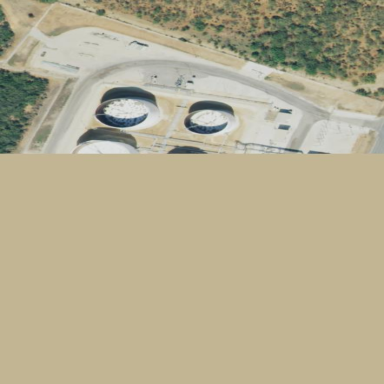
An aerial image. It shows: Industrial area designated as petroleum terminal.